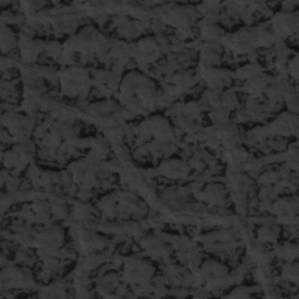
Label: frost